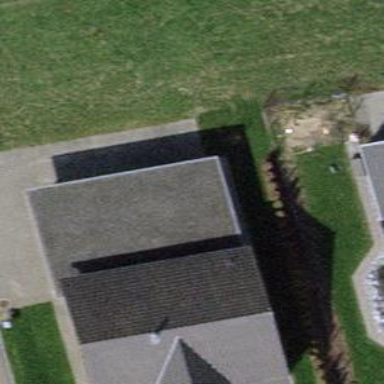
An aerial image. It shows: Detached building.